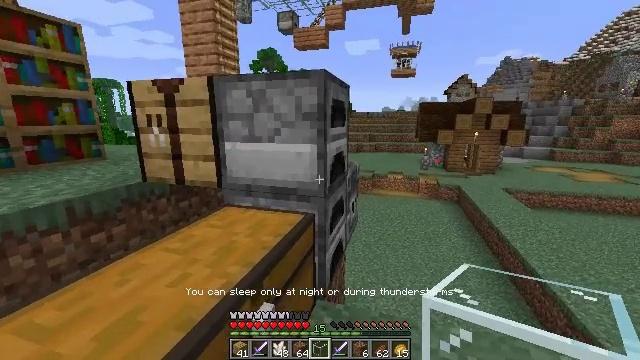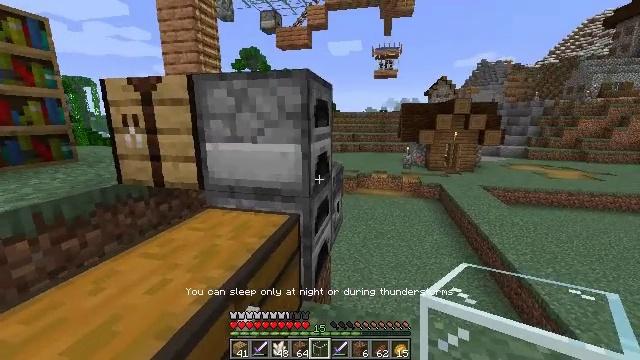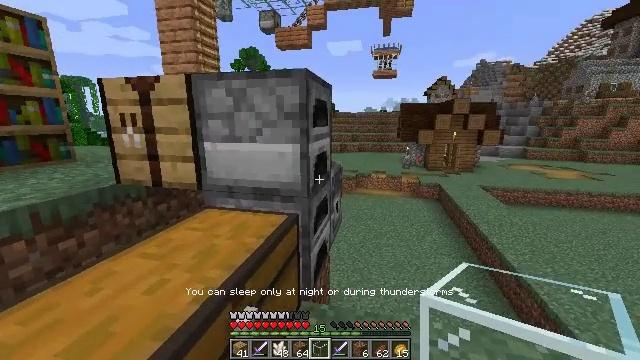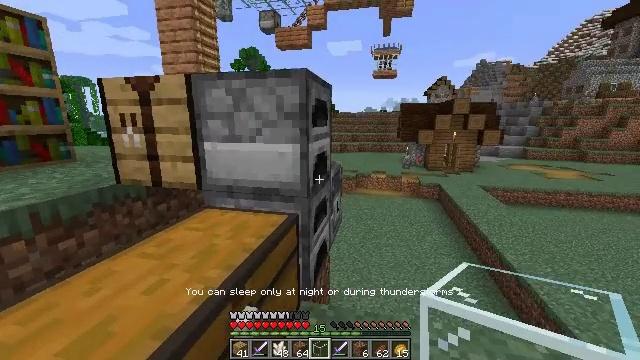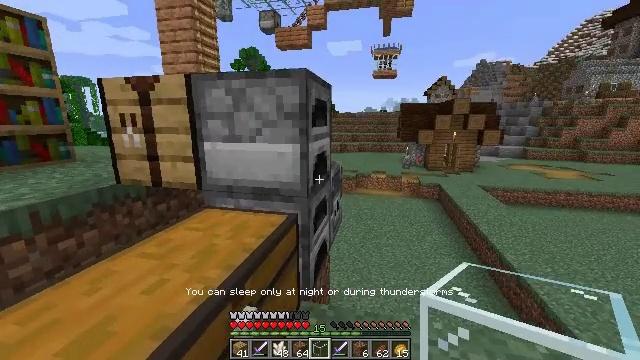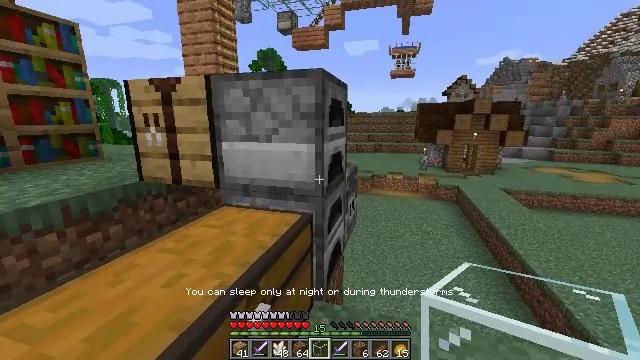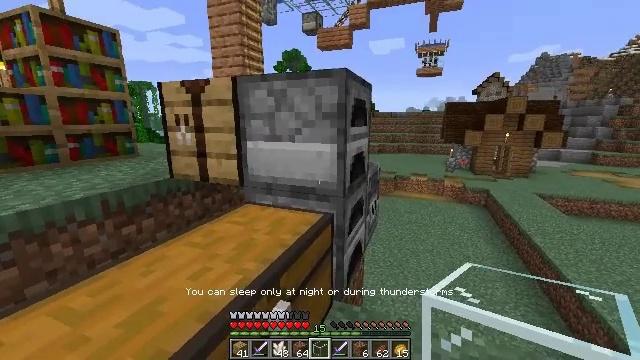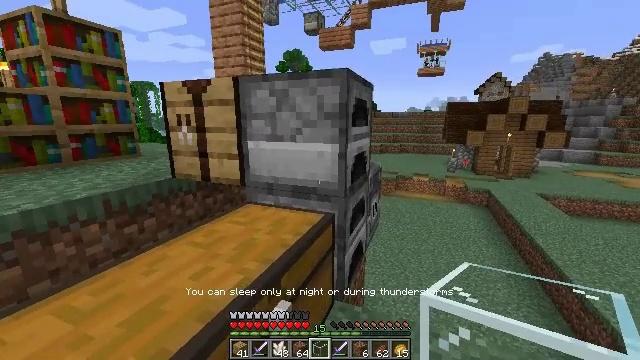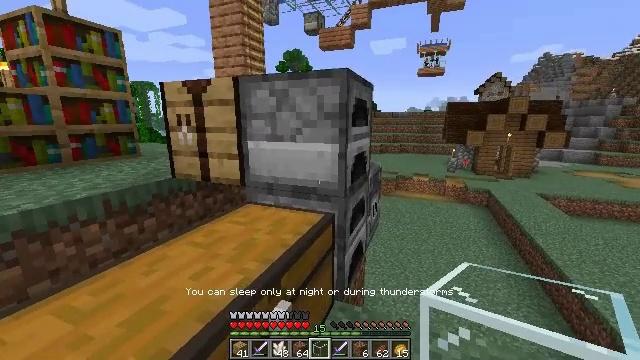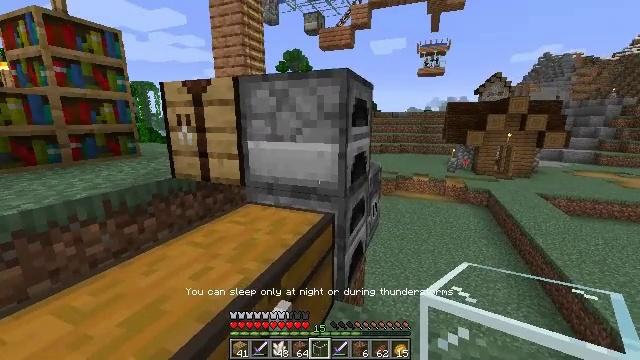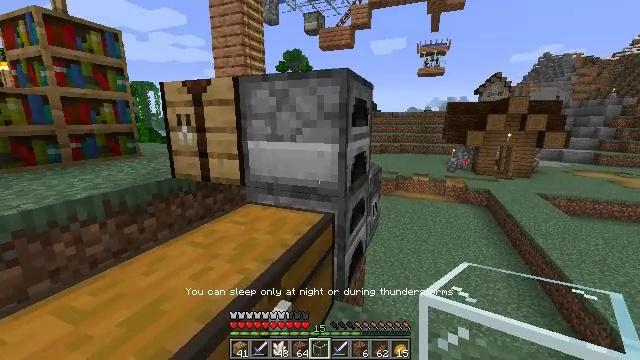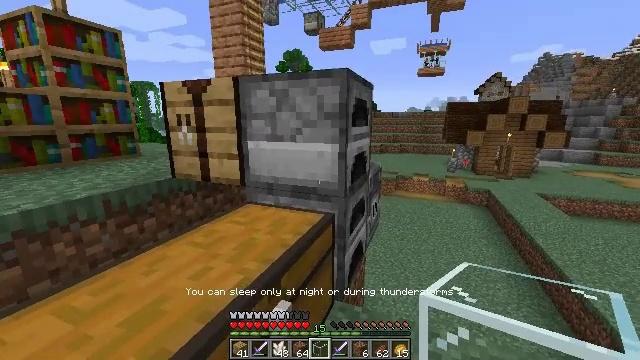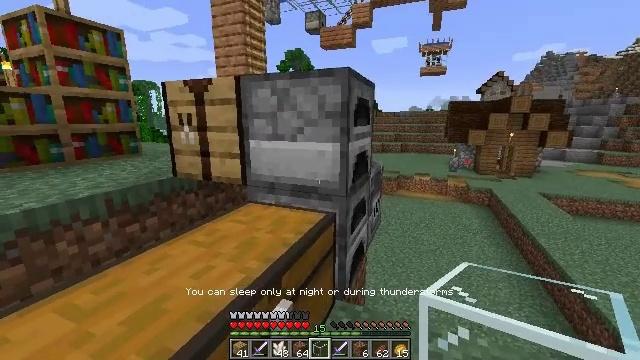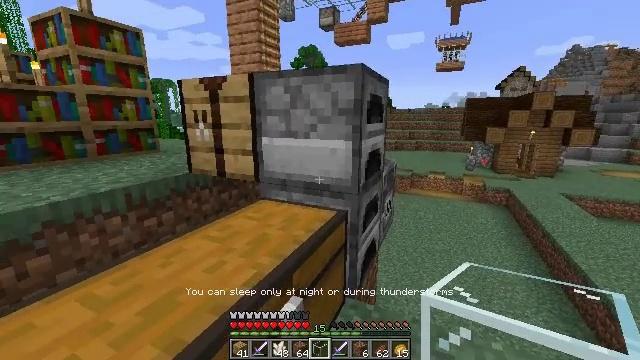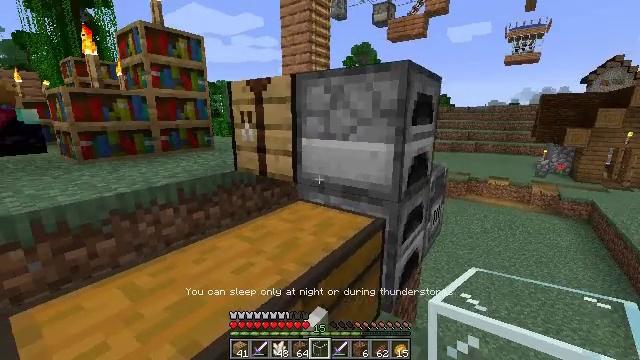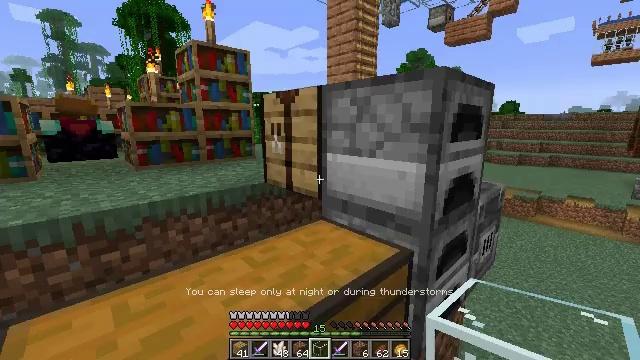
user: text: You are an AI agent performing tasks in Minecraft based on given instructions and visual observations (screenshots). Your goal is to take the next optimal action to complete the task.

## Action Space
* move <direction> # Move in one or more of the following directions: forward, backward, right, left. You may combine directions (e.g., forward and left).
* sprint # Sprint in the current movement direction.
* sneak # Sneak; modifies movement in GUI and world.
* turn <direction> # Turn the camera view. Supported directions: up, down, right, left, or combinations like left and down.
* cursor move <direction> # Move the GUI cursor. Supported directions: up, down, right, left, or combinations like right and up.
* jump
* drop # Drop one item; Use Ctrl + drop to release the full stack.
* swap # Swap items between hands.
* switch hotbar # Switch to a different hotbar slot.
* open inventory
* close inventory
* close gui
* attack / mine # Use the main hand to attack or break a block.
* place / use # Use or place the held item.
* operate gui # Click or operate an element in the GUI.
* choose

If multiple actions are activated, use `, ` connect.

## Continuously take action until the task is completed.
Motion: motion action
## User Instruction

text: Assemble a minecart with iron ingots at the crafting table.
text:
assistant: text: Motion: turn right
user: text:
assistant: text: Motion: no_op
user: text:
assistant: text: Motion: no_op
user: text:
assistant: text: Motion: no_op
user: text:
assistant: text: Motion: turn left
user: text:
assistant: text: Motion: turn left
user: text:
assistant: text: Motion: no_op
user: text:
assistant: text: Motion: no_op
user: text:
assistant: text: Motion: no_op
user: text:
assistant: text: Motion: no_op
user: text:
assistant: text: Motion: no_op
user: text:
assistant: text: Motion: no_op
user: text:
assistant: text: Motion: move forward and move right, turn left
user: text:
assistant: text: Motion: move forward and move right, turn left
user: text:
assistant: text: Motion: move forward and move right, turn left and up
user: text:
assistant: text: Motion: move forward and move right, turn left and up
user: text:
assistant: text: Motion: move right, turn left and up
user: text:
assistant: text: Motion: turn left and up
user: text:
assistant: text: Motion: no_op
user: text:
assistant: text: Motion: no_op
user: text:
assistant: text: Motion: no_op
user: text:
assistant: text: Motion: no_op
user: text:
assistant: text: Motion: no_op
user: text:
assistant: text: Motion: no_op
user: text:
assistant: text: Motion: use / place
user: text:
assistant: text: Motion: use / place
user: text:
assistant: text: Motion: use / place
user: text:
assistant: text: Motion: no_op
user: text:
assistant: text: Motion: no_op
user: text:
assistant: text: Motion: no_op